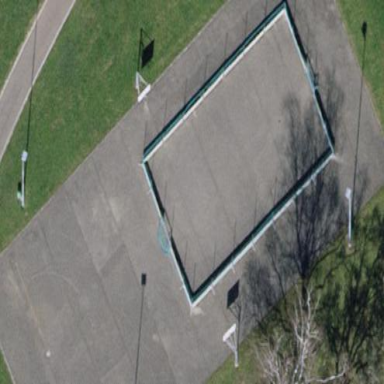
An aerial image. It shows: Multi-sport pitch with asphalt surface.